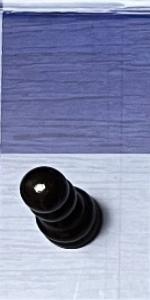
Label: Pawn_Black